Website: crate-barrel
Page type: billing-address
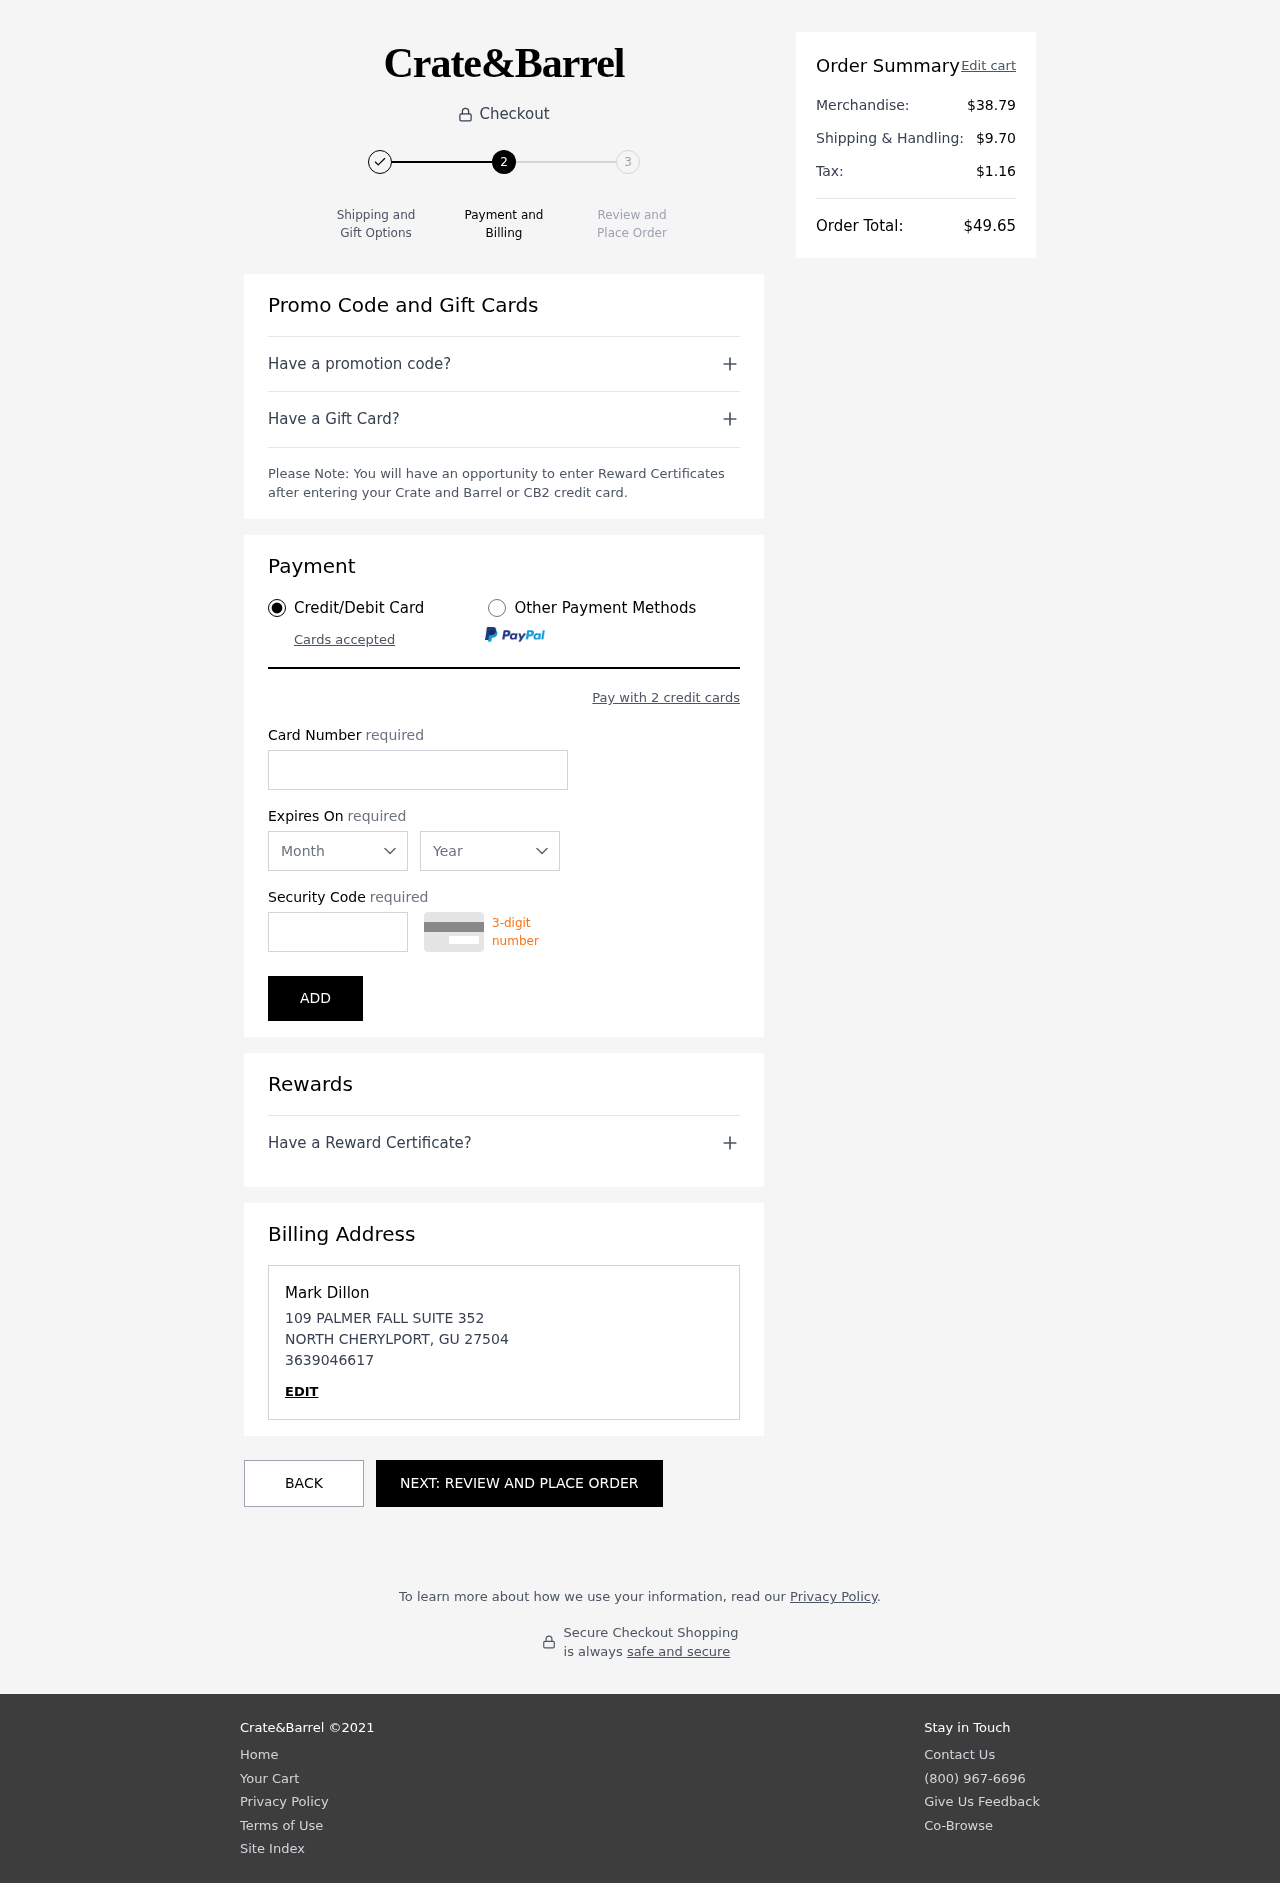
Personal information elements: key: PII_CARD_CVV
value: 9469
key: PII_CARD_EXPIRY_MONTH
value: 10
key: PII_CARD_EXPIRY_YEAR
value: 30
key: PII_CARD_NUMBER
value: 3450 4761 1314 837
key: PII_CITY
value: NORTH CHERYLPORT
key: PII_FULLNAME
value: Mark Dillon
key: PII_PHONE
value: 3639046617
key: PII_POSTCODE
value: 27504
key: PII_STATE_ABBR
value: GU
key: PII_STREET
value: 109 PALMER FALL SUITE 352
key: PII_FIRSTNAME
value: Mark
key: PII_LASTNAME
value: Dillon
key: PII_PHONE_LINE
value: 6617
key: PII_PHONE_SUFFIX
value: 6617
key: PII_STATE
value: GU
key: PII_POSTCODE_FULL
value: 27504
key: PII_PHONE2
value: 3639046617
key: PII_PHONE3
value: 3639046617
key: PII_FULLNAME2
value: Mark Dillon
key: PII_FULLNAME3
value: Mark Dillon
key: PII_FIRSTNAME2
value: Mark
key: PII_FIRSTNAME3
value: Mark
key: PII_LASTNAME2
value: Dillon
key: PII_LASTNAME3
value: Dillon
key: PII_FIRSTNAME_DERIVED
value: Mark
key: PII_LASTNAME_DERIVED
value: Dillon
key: PII_PHONE_NUMERIC
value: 3639046617
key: PII_PHONE_LINE_NUMERIC
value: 6617
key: PII_PHONE_SUFFIX_NUMERIC
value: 6617
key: PII_POSTCODE_NUMERIC
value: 27504
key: PII_PHONE2_NUMERIC
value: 3639046617
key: PII_PHONE3_NUMERIC
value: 3639046617
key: PII_FULLNAME_DERIVED
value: Mark Dillon
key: PII_NAME_FULL_DERIVED
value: Mark Dillon
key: PII_PHONE_DIGITS
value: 3639046617
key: PII_PHONE_LAST4
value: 6617
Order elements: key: ORDER_SUBTOTAL
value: $38.79
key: ORDER_SHIPPING_COST
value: $9.70
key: ORDER_TAX
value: $1.16
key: ORDER_TOTAL
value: $49.65